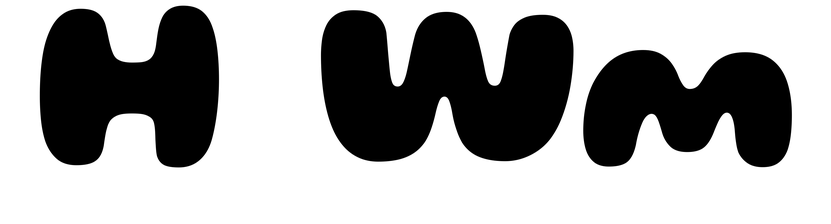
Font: Gluten_ExtraBold